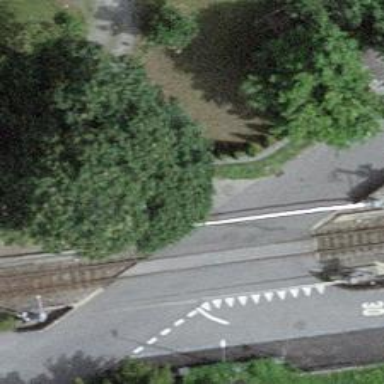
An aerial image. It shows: Level crossing along the railway.